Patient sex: M
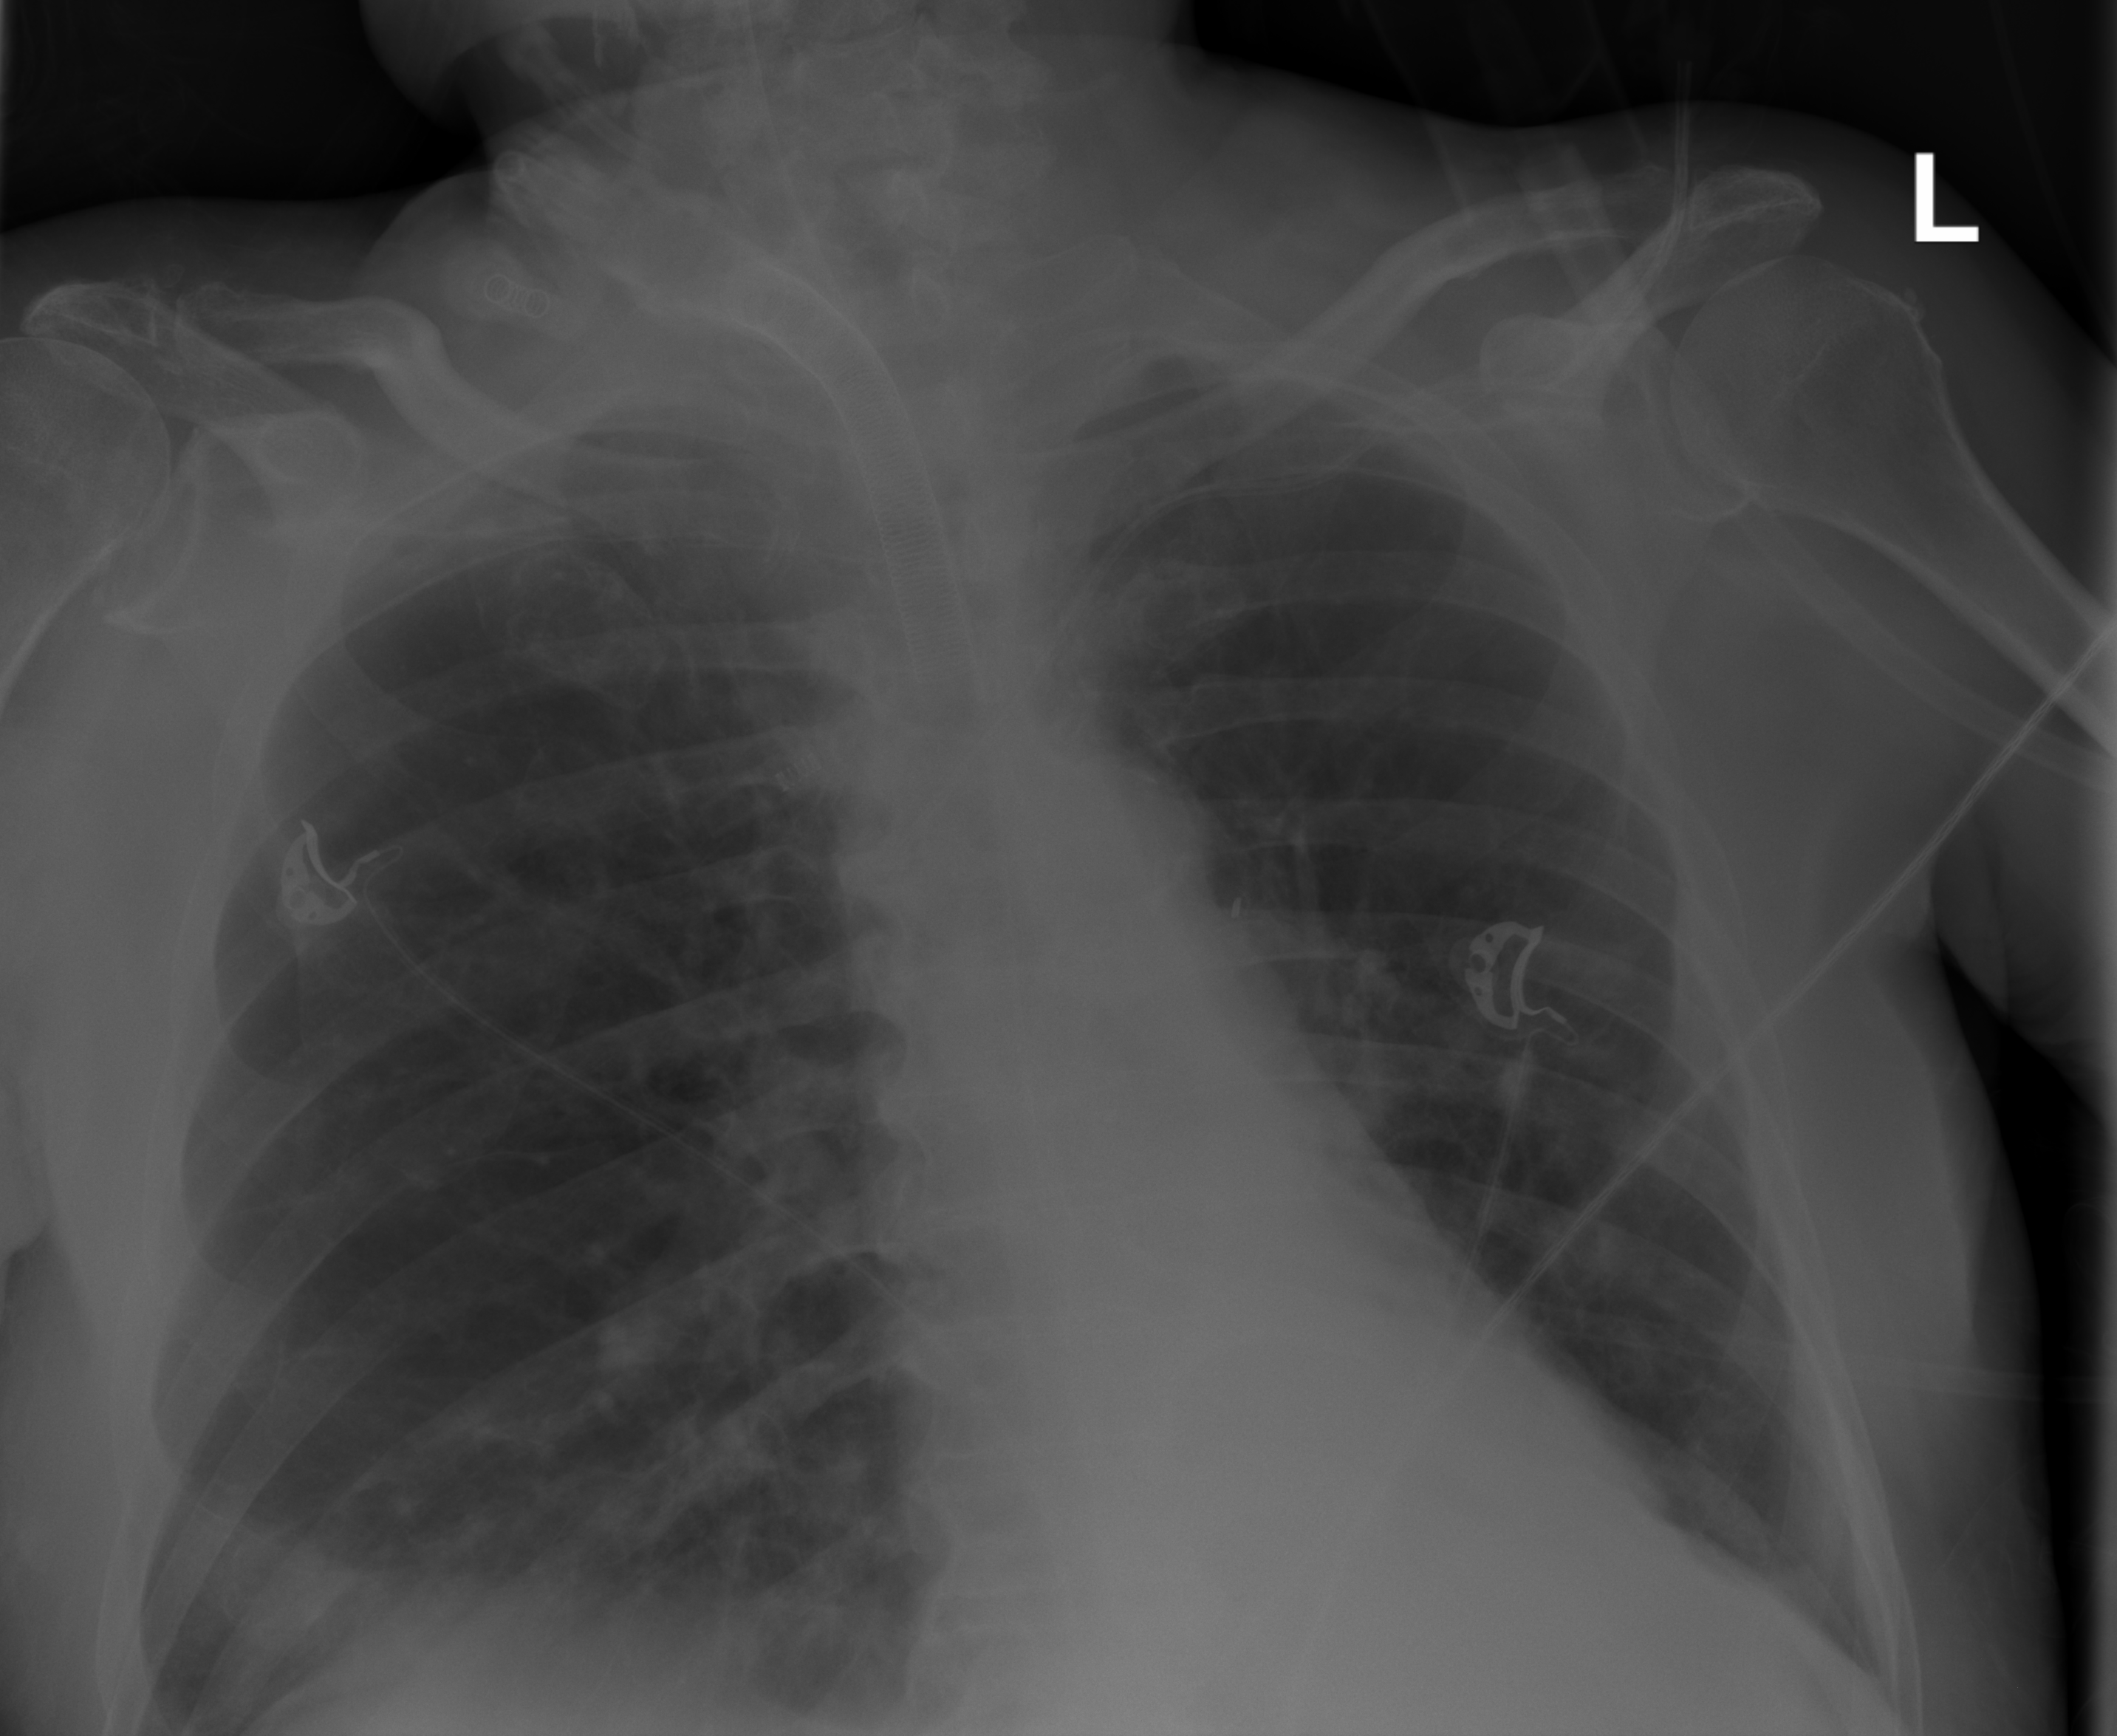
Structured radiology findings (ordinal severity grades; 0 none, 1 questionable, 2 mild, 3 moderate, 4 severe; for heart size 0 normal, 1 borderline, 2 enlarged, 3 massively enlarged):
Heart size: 0
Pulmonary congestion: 0
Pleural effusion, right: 0
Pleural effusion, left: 0
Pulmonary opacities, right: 2
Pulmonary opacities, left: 0
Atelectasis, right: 0
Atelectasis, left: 0